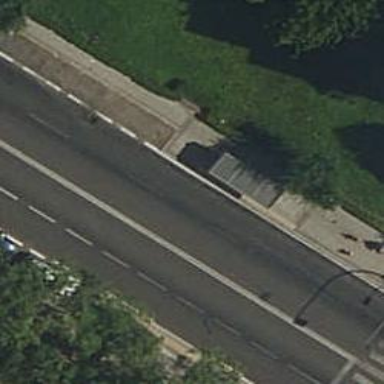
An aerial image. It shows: Bus stop with platform for public transport.